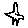
Label: star